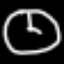
Label: clock